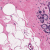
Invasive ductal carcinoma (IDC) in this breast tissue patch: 0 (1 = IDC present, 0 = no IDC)